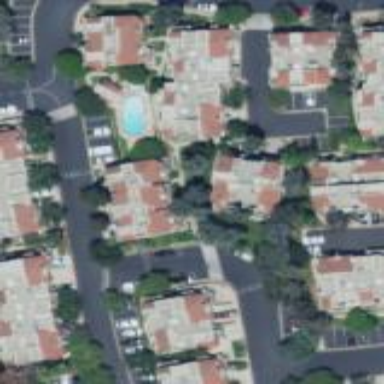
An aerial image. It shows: Residential area consisting of condominiums.